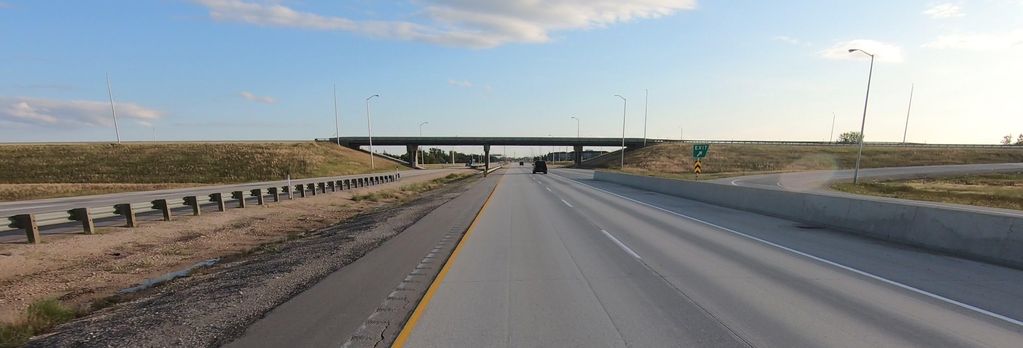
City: winnipeg